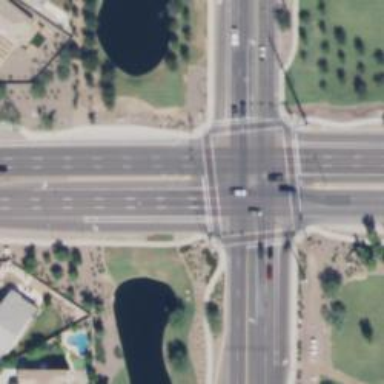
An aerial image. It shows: Crossing on the road.